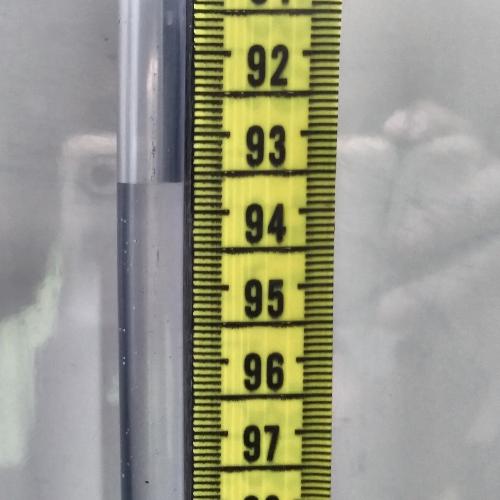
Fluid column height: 93.6 cm